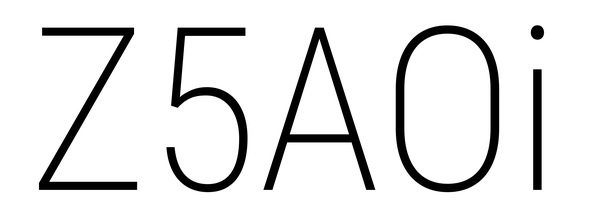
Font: Roboto_Condensed_ExtraLight